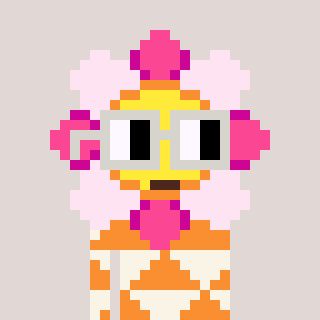
a pixel art character with square light gray glasses, a flower-shaped head and a orange-colored body on a warm background